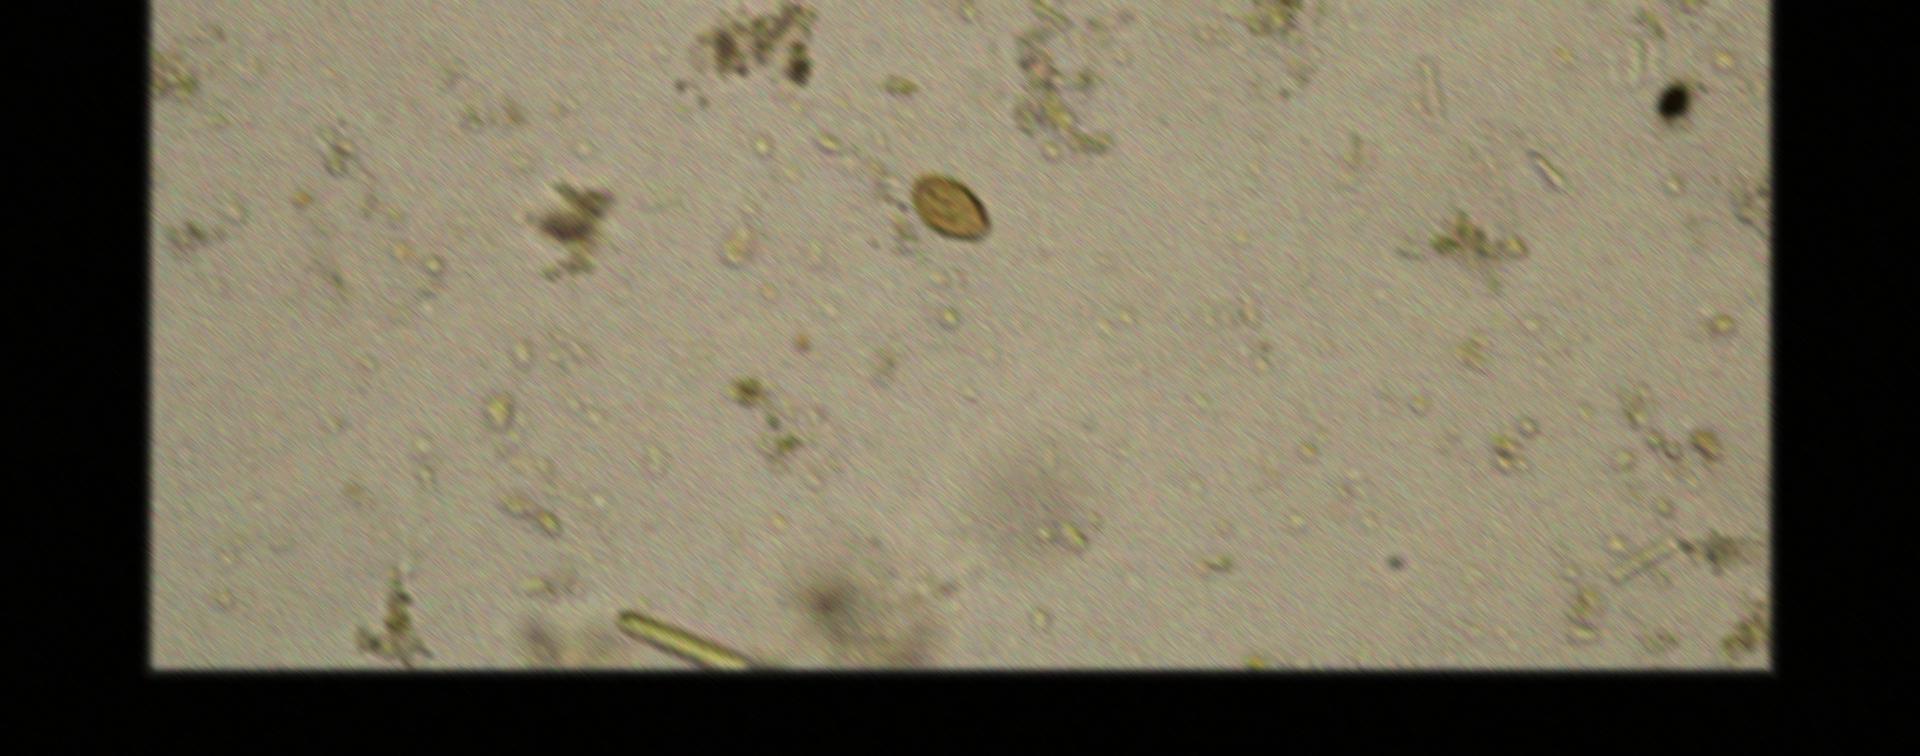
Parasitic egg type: Opisthorchis viverrine